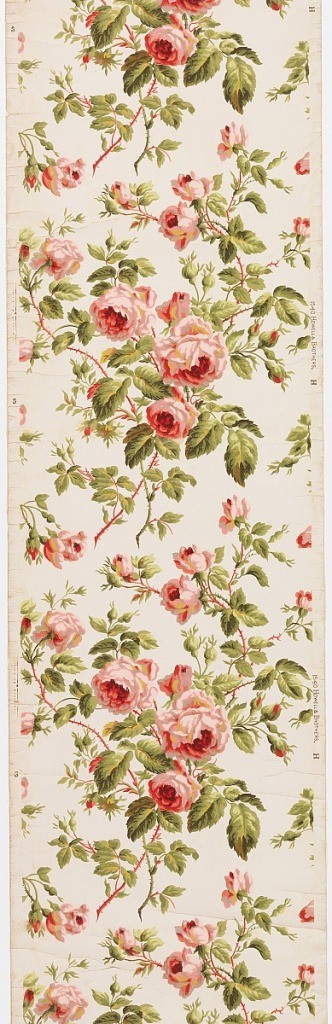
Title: Kenway - Rossel
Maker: Howell and Brothers, 1835 – 1900
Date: ca. 1890
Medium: Machine-printed paper
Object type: Sidewall
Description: On off-white ground thorny stems with large pink roses, buds and green leaves. The roses printed in wet-on-wet technique, straight repeat, drop match. On right margin: "Howell and Brothers 1540 H".